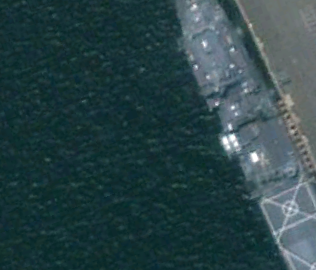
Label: combat